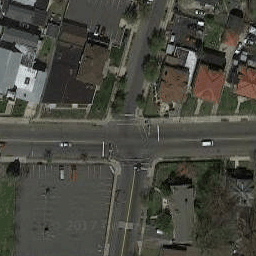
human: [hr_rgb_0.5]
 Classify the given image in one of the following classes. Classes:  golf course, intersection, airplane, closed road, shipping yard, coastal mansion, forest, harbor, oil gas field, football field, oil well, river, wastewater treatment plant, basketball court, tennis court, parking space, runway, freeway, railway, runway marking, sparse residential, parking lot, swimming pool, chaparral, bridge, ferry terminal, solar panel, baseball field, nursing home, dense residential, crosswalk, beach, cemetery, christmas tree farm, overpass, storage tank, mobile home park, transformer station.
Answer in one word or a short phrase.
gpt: intersection